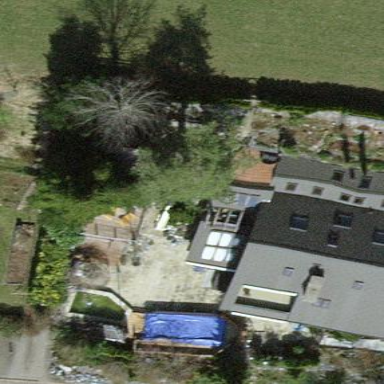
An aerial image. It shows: Detached building.